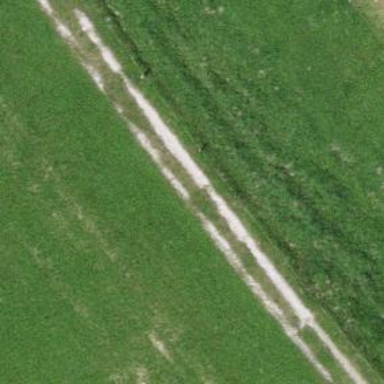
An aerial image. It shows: Track with grade2 tracktype.